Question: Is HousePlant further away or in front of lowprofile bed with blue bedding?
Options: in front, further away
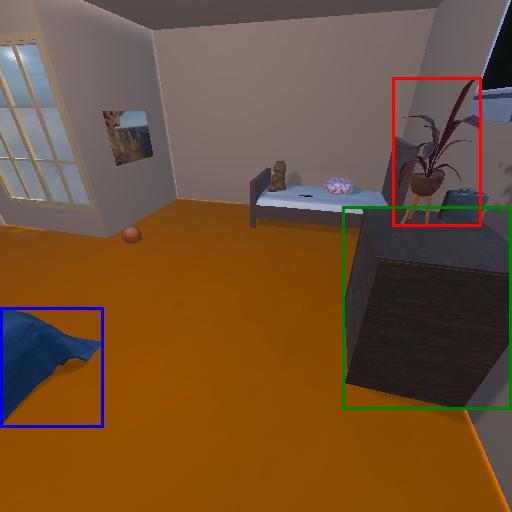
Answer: in front